【题型】填空题　【知识点】立体几何　【难度】hard
如图，棱长为 2 的正方体 \(ABCD-A_1B_1C_1D_1\) 中，点 \(P\) 在线段 \(AD_1\) 上运动，以下四个命题：
① 三棱锥 \(D-BPC_1\) 的体积为定值；
② \(C_1P \perp CB_1\)；
③ 若 \(P \in\) 平面 \(ABCD\)，则三棱锥 \(C_1-PBD\) 的外接球半径为 \(\sqrt{3}\)；
④ \(|C_1P|+|DP|\) 的最小值为 \(\sqrt{2}+\sqrt{5}\)。
其中真命题有 \underline{\quad\quad}（写出所有真命题的序号）。

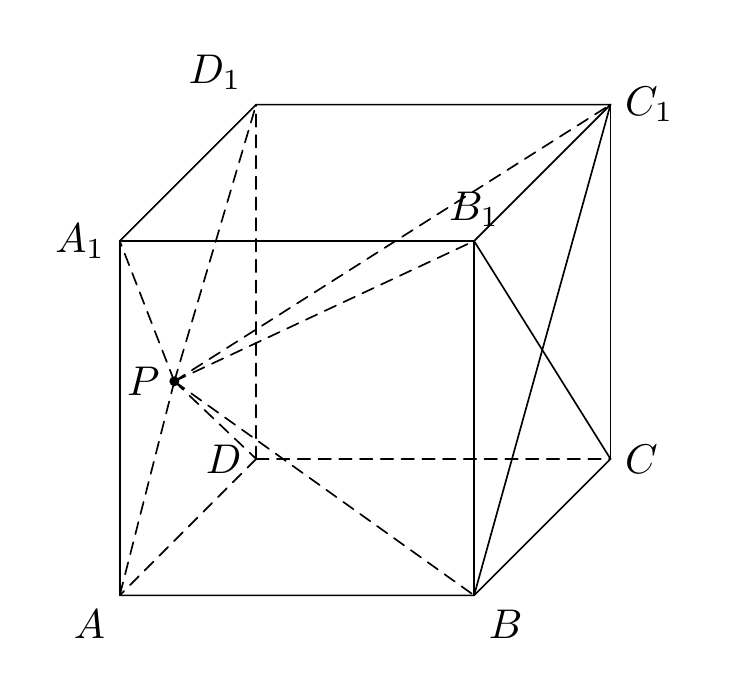
【解答】
\textbf{【答案】} \(\boldsymbol{①②③}\)

\vspace{0.5em}
\textbf{【知识点】} 证明线面平行、多面体与球体内外接问题、锥体体积的有关计算、棱柱的展开图及最短距离问题

\vspace{0.5em}
\textbf{【分析】}
由题可证 \(AD_1 \parallel\) 平面 \(BDC_1\)，得点 \(P\) 到平面 \(BDC_1\) 的距离 \(d_P\) 恒为定值，故①正确；
由题可证 \(CB_1 \perp\) 平面 \(ABC_1D_1\)，故②正确；
三棱锥 \(C_1-PBD\) 的外接球即为三棱锥 \(C_1-ABD\) 的外接球，找到球心即可求半径，故③；
旋转，将空间问题平面化，判断④错误。

\vspace{0.5em}
\textbf{【详解】}
正方体 \(ABCD-A_1B_1C_1D_1\) 中，\(AB \parallel D_1C_1\)，\(AB = D_1C_1\)，
所以四边形 \(ABC_1D_1\) 为平行四边形，所以 \(AD_1 \parallel BC_1\)，

又 \(AD_1 \not\subset\) 平面 \(BDC_1\)，\(BC_1 \subset\) 平面 \(BDC_1\)，
所以 \(AD_1 \parallel\) 平面 \(BDC_1\)，即点 \(P\) 到平面 \(BDC_1\) 的距离 \(d_P\) 恒为定值，

又 \(V_{D-BPC_1} = V_{P-BDC_1} = \frac{1}{3}S_{\triangle BDC_1} \times d_P\)，\(S_{\triangle BDC_1}\) 也为定值，
所以三棱锥 \(D-BPC_1\) 的体积为定值，①正确；

在正方体 \(ABCD-A_1B_1C_1D_1\) 中，\(AB \perp\) 平面 \(BCC_1B_1\)，\(CB_1 \subset\) 平面 \(BCC_1B_1\)，所以 \(CB_1 \perp AB\)，

在正方形 \(BCC_1B_1\) 中：\(CB_1 \perp BC_1\)，

又 \(AB \cap BC_1 = B\)，\(AB, BC_1 \subset\) 平面 \(ABC_1D_1\)，所以 \(CB_1 \perp\) 平面 \(ABC_1D_1\)，

又 \(C_1P \subset\) 平面 \(ABC_1D_1\)，所以 \(C_1P \perp CB_1\)，②正确；

因为点 \(P\) 在线段 \(AD_1\) 上运动，若 \(P \in\) 平面 \(ABCD\)，则点 \(P\) 与点 \(A\) 重合，
则三棱锥 \(C_1-PBD\) 的外接球即为三棱锥 \(C_1-ABD\) 的外接球，

又正方体的中心到三棱锥 \(C_1-ABD\) 四个顶点距离相等，
所以正方体的中心即为外接球球心，半径为体对角线的一半，为 \(\sqrt{3}\)，③正确；

如图所示：

将三角形 \(ADD_1\) 沿 \(AD_1\) 翻折 \(90^\circ\) 得到该图形，连接 \(DC_1\) 与 \(AD_1\) 相交于点 \(P\)，
此时 \(|C_1P|+|DP|\) 取得最小值 \(DC_1\)，延长 \(C_1D_1\)，过 \(D\) 作 \(DE \perp C_1E\) 于点 \(E\)，

在 \(\text{Rt}\triangle DEC_1\) 中，
\[
DC_1 = \sqrt{(\sqrt{2})^2 + (2+\sqrt{2})^2} = \sqrt{8+4\sqrt{2}},
\]
故 \(|C_1P|+|DP|\) 的最小值为 \(\sqrt{8+4\sqrt{2}}\)，④错误。

\vspace{0.8em}
故答案为：\(\boldsymbol{①②③}\)。

\vspace{1em}
\textbf{【点睛】}
方法点睛：立体几何中最值问题，一般可从三个方面处理解决：

一是函数法，即根据题中信息直接建立函数关系式，或通过空间向量的坐标运算建立函数关系式，转化为函数的最值问题求解，最后根据函数的形式，选择利用函数的性质、基本不等式或导数求最值；

二是根据几何体的结构特征，变动态为静态，直观判断求解；

三是将几何体平面化，如利用展开图，在平面几何图中直观求解。
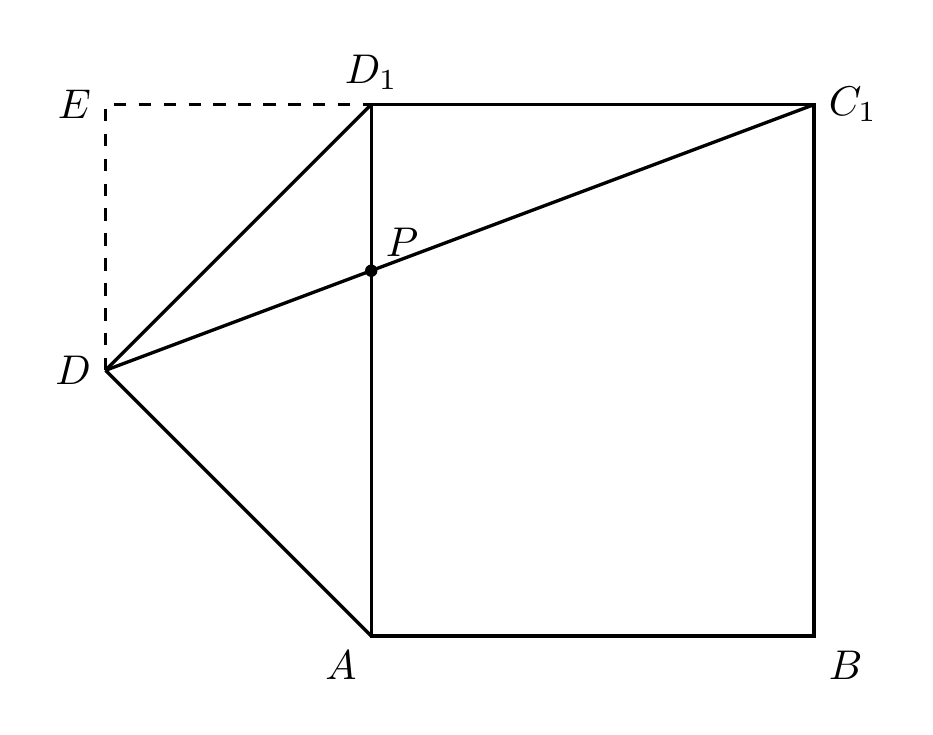